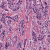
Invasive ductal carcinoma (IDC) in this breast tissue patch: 1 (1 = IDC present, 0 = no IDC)